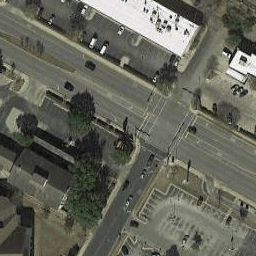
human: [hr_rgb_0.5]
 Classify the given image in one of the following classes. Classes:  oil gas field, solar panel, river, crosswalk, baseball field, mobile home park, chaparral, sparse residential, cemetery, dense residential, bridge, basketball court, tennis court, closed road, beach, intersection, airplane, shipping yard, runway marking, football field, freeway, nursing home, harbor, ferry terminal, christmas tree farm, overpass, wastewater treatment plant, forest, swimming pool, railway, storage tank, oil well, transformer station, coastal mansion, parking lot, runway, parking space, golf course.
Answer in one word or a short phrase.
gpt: intersection